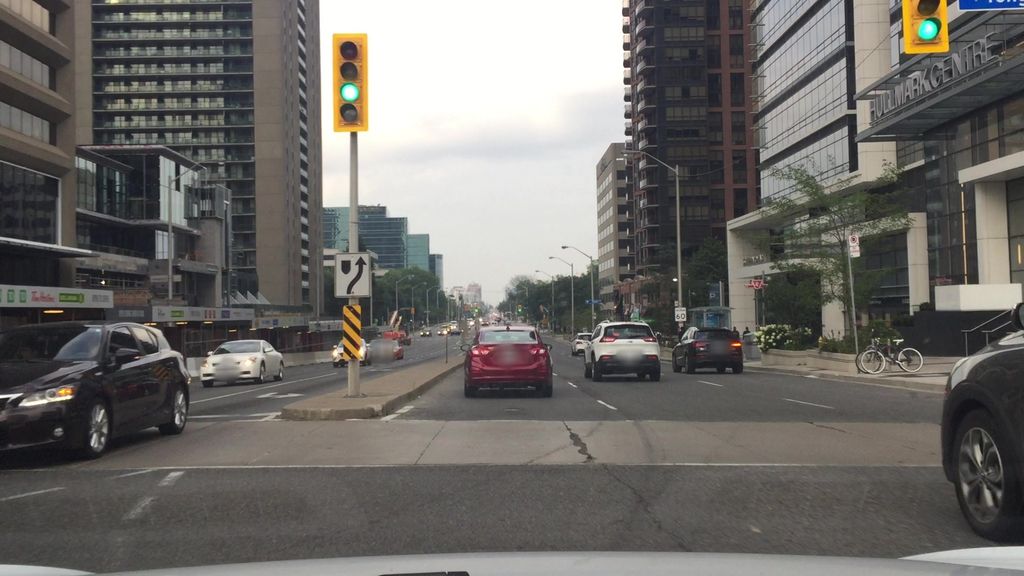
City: toronto